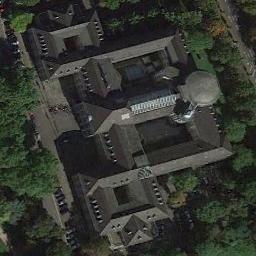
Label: church